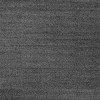
Atmospheric dust classification: dusty